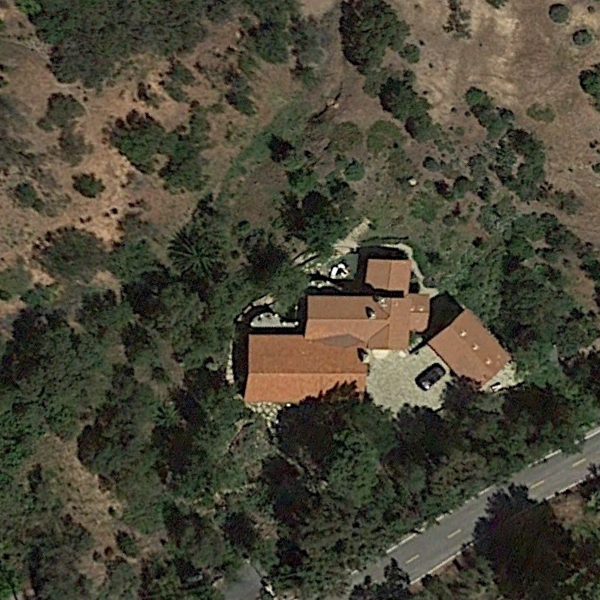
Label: SparseResidential